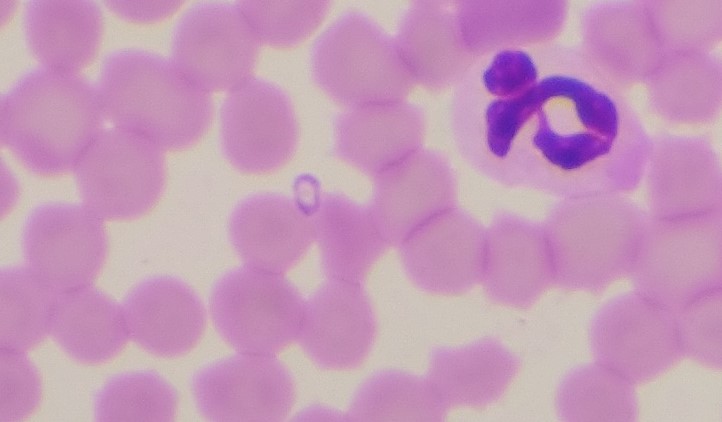
White blood cell type: Neutrophil